RGB frame:
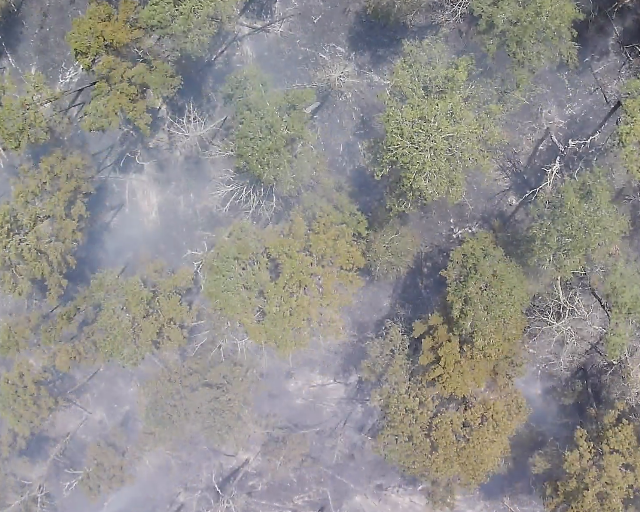
Thermal frame:
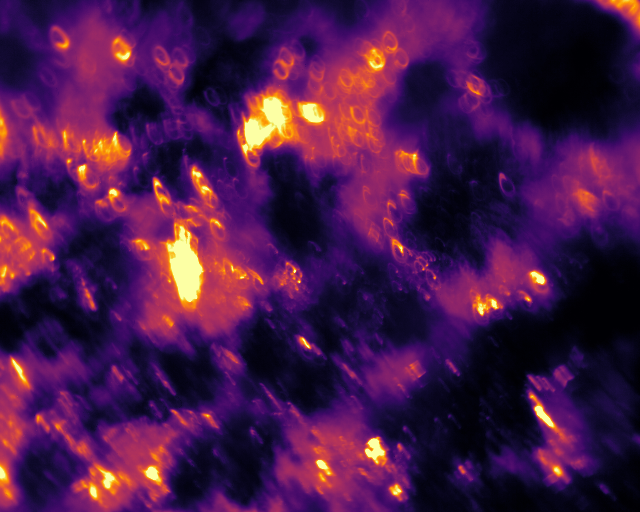
Captured: 2026-02-26 03:40:26
Pixels at or above 80 °C: 9571 (fraction of frame: 0.02921)